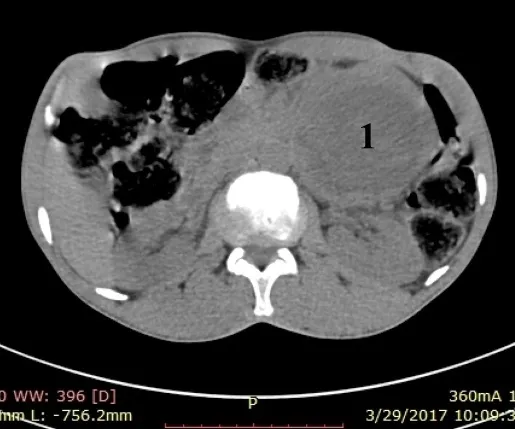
CT scan image mimicking a cancer of the tail of the pancreas.
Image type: radiology (ct)